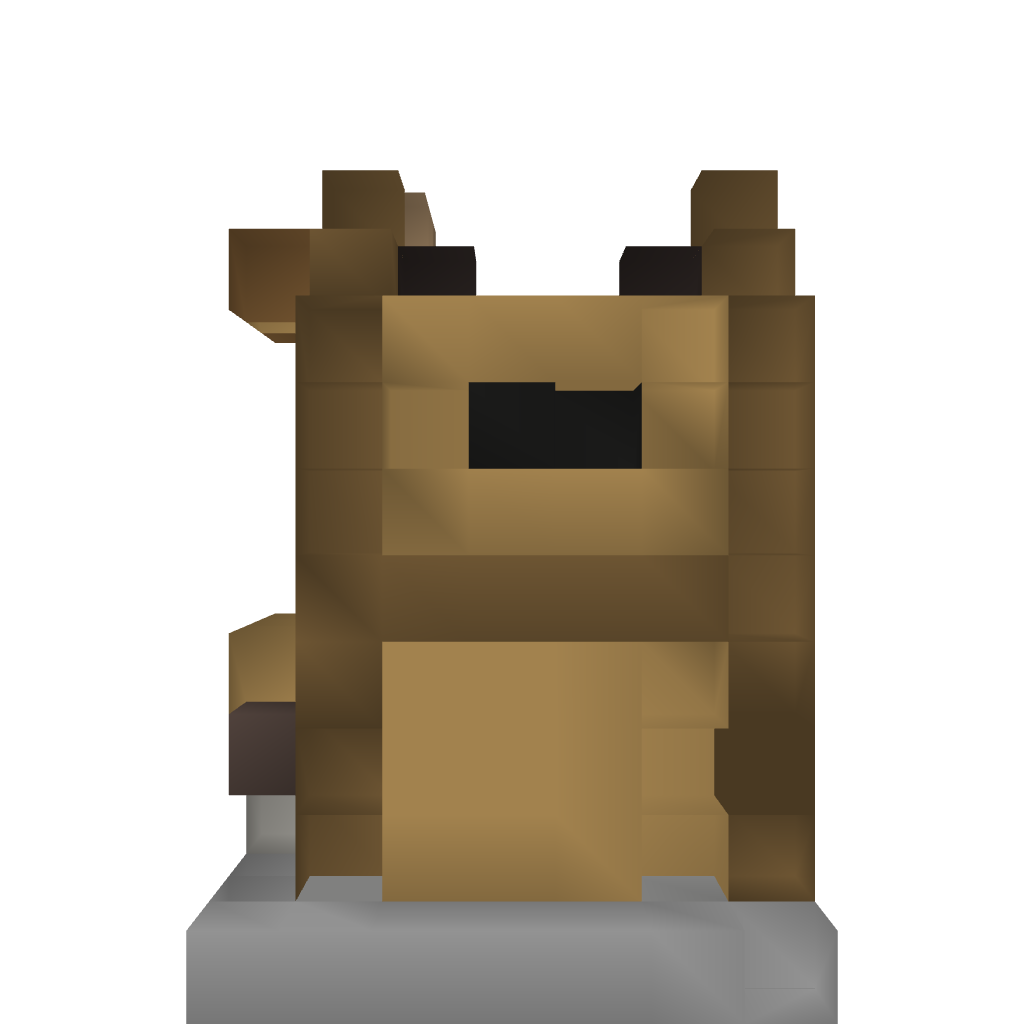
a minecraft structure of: Special Shop (UPDATED FOR 1.7)